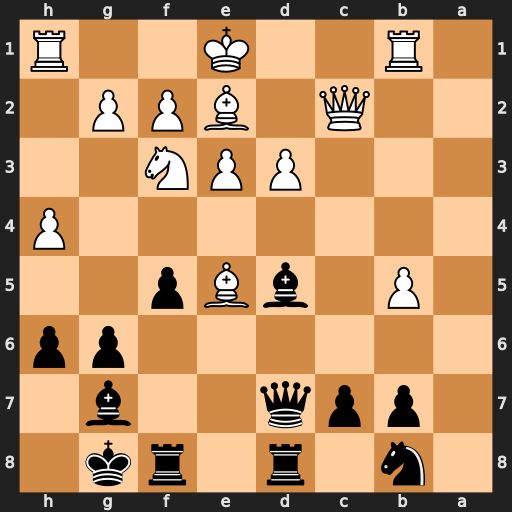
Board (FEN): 1n1r1rk1/1ppq2b1/6pp/1P1bBp2/7P/3PPN2/2Q1BPP1/1R2K2R
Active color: b
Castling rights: K
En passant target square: -
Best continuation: Bxf3 Bxf3 Bxe5